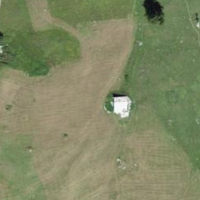
EUNIS habitat code: 26
Species observed at this site:
Plebejus argus
Aricia artaxerxes
Cupido minimus
Galeopsis tetrahit